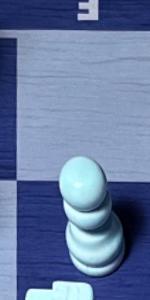
Label: Pawn_White